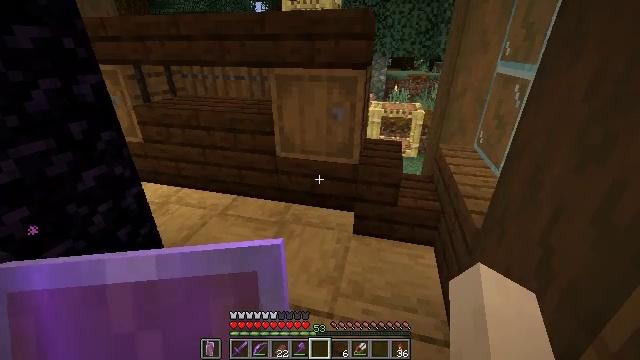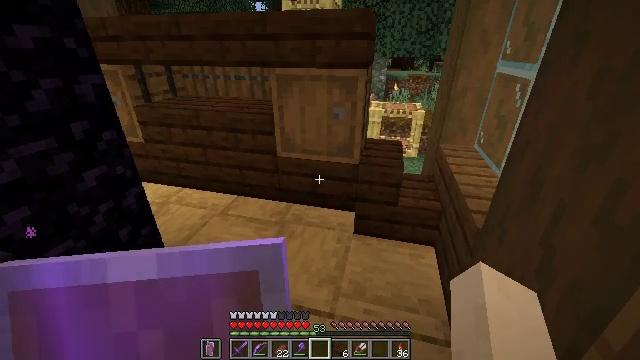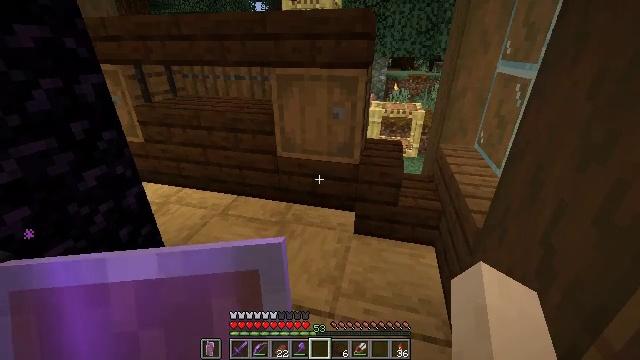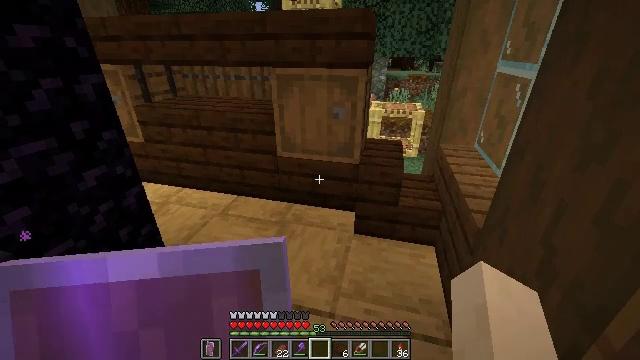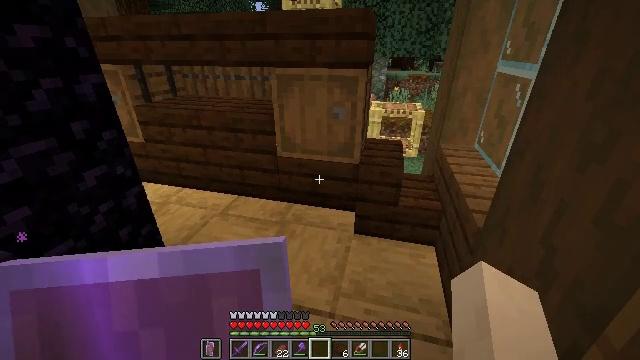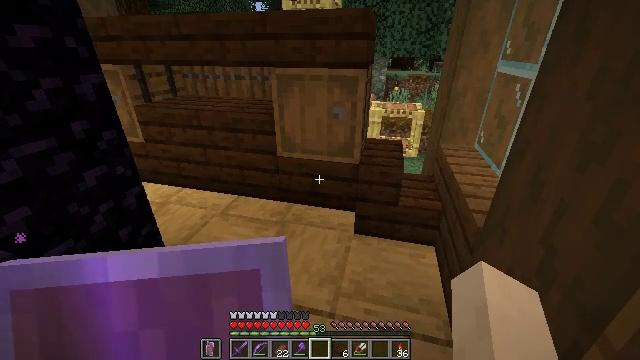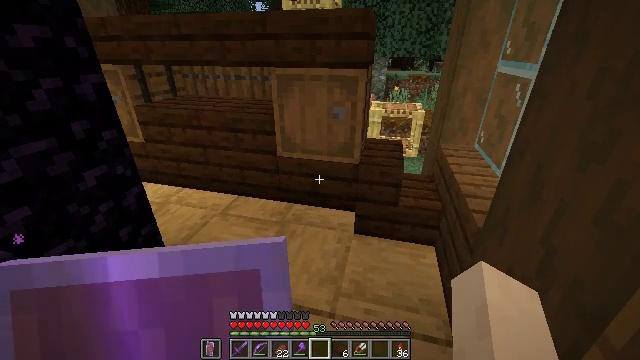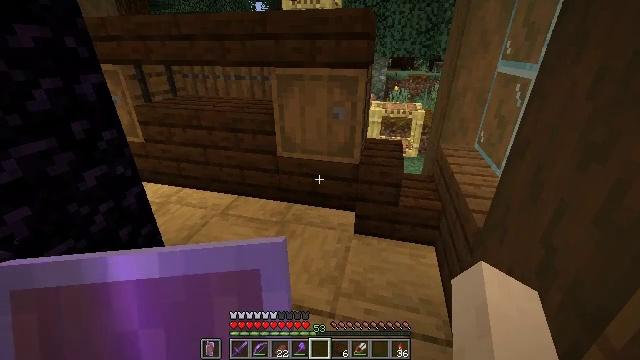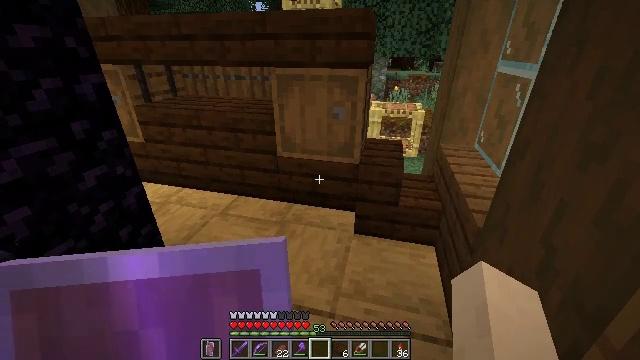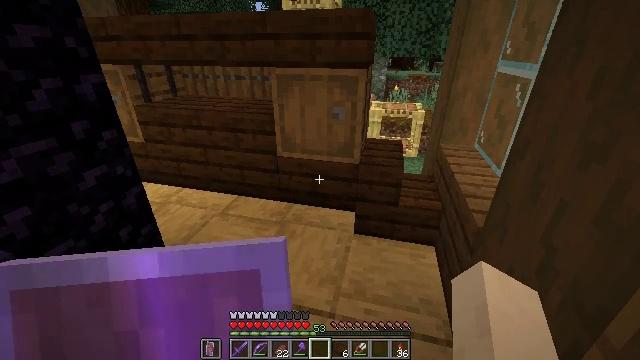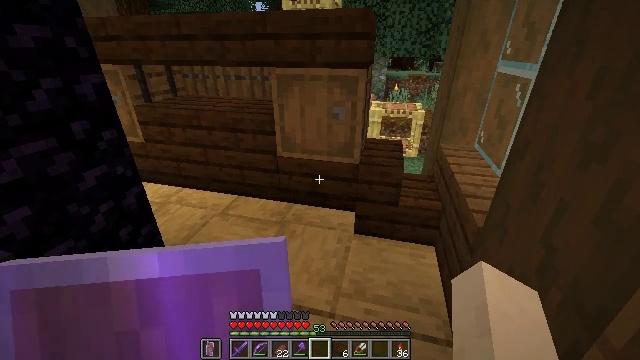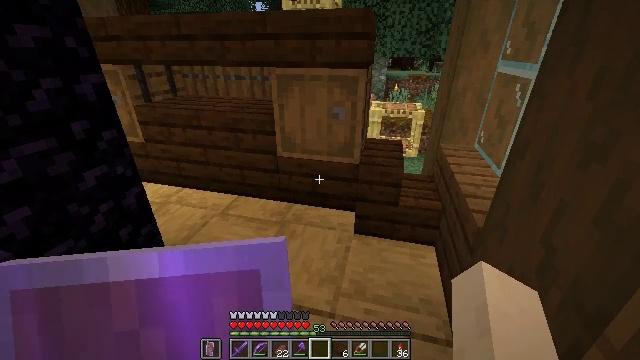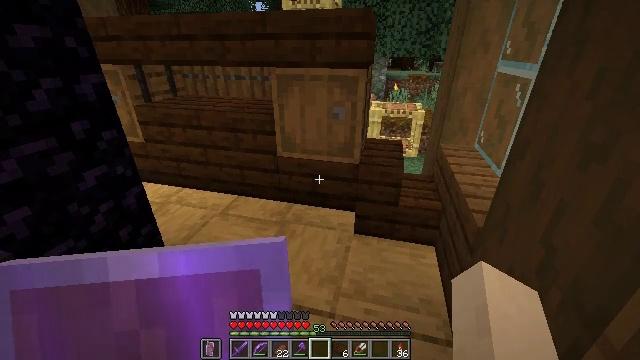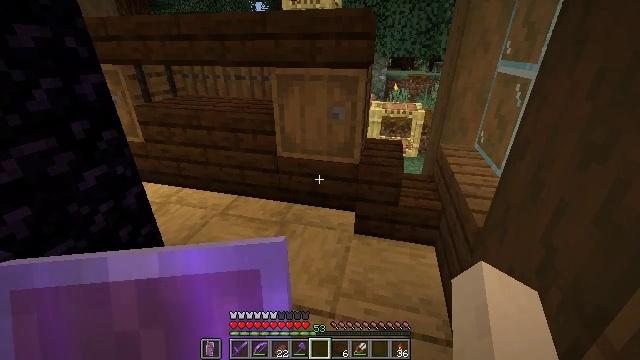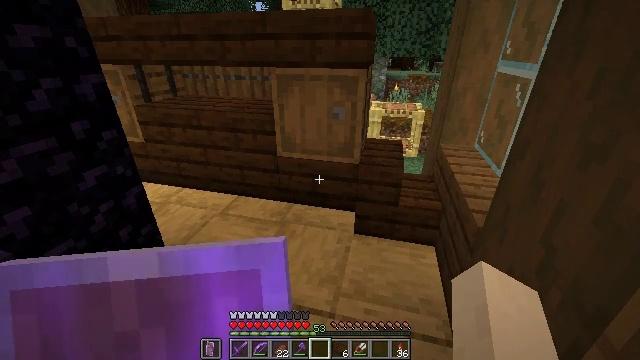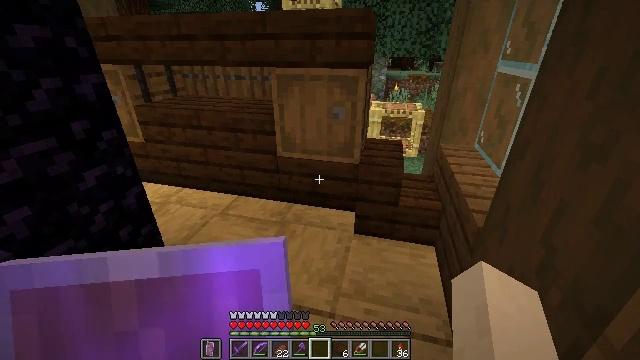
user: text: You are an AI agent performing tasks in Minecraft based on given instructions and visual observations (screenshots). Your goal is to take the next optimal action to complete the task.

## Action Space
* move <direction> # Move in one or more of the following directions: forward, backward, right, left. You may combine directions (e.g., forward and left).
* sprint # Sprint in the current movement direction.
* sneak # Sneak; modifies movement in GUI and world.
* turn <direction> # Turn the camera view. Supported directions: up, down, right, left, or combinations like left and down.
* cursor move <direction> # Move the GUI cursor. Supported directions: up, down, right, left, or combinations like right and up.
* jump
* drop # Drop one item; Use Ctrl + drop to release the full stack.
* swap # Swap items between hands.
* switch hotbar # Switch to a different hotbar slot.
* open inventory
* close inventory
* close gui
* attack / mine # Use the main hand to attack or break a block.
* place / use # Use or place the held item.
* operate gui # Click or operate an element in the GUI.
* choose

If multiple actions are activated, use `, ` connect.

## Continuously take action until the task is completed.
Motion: motion action
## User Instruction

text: Mine dark oak stairs from a structure.
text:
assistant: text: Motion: no_op
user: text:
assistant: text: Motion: no_op
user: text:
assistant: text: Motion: no_op
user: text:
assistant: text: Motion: no_op
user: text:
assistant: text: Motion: no_op
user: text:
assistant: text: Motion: no_op
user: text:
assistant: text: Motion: no_op
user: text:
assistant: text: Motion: no_op
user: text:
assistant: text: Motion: no_op
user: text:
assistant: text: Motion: no_op
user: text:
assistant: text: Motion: no_op
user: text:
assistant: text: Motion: no_op
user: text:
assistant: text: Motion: no_op
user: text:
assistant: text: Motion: no_op
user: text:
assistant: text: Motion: no_op
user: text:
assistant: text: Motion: no_op
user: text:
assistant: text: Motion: no_op
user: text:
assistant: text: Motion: no_op
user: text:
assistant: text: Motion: no_op
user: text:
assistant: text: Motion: no_op
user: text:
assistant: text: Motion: no_op
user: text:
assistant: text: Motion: no_op
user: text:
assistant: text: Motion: no_op
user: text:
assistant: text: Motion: no_op
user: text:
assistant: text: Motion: no_op
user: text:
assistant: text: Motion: no_op
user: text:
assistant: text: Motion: no_op
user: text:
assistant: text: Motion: no_op
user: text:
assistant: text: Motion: no_op
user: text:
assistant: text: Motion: no_op